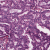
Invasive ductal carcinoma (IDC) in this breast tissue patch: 1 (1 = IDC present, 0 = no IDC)